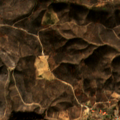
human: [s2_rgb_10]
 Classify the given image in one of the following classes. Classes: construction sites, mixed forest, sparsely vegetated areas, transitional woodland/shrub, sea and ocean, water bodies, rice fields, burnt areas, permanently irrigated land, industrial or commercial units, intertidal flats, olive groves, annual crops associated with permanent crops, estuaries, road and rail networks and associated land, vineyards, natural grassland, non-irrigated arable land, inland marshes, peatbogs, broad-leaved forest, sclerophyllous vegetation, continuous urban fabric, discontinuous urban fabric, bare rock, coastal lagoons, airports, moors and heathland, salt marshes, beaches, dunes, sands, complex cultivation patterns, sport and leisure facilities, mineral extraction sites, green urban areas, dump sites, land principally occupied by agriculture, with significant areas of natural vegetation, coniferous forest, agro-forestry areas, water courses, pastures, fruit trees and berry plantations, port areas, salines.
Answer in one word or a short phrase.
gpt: coniferous forest, transitional woodland/shrub